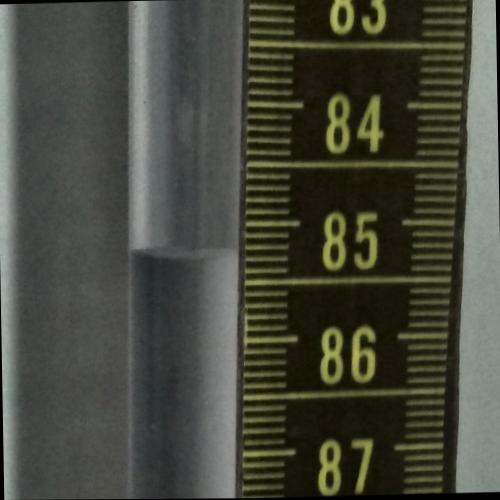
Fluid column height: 85.2 cm